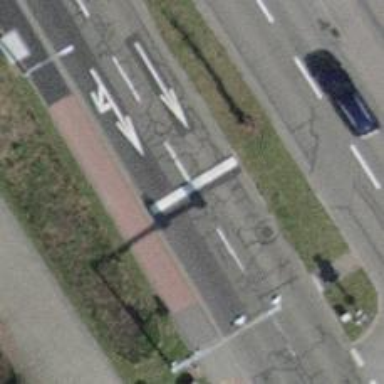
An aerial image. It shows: Road with traffic signals.